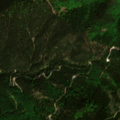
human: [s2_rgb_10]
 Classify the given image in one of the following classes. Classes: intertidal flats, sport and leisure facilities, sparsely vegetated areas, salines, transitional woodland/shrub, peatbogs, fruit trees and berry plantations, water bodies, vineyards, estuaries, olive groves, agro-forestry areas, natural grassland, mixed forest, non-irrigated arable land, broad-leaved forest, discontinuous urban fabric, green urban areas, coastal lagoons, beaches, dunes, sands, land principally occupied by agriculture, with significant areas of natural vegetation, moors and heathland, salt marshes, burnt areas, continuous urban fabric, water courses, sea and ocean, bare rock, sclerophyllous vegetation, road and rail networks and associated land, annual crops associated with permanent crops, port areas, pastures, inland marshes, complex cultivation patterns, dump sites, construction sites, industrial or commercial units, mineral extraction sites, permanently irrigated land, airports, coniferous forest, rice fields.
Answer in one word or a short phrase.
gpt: coniferous forest, mixed forest